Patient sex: M
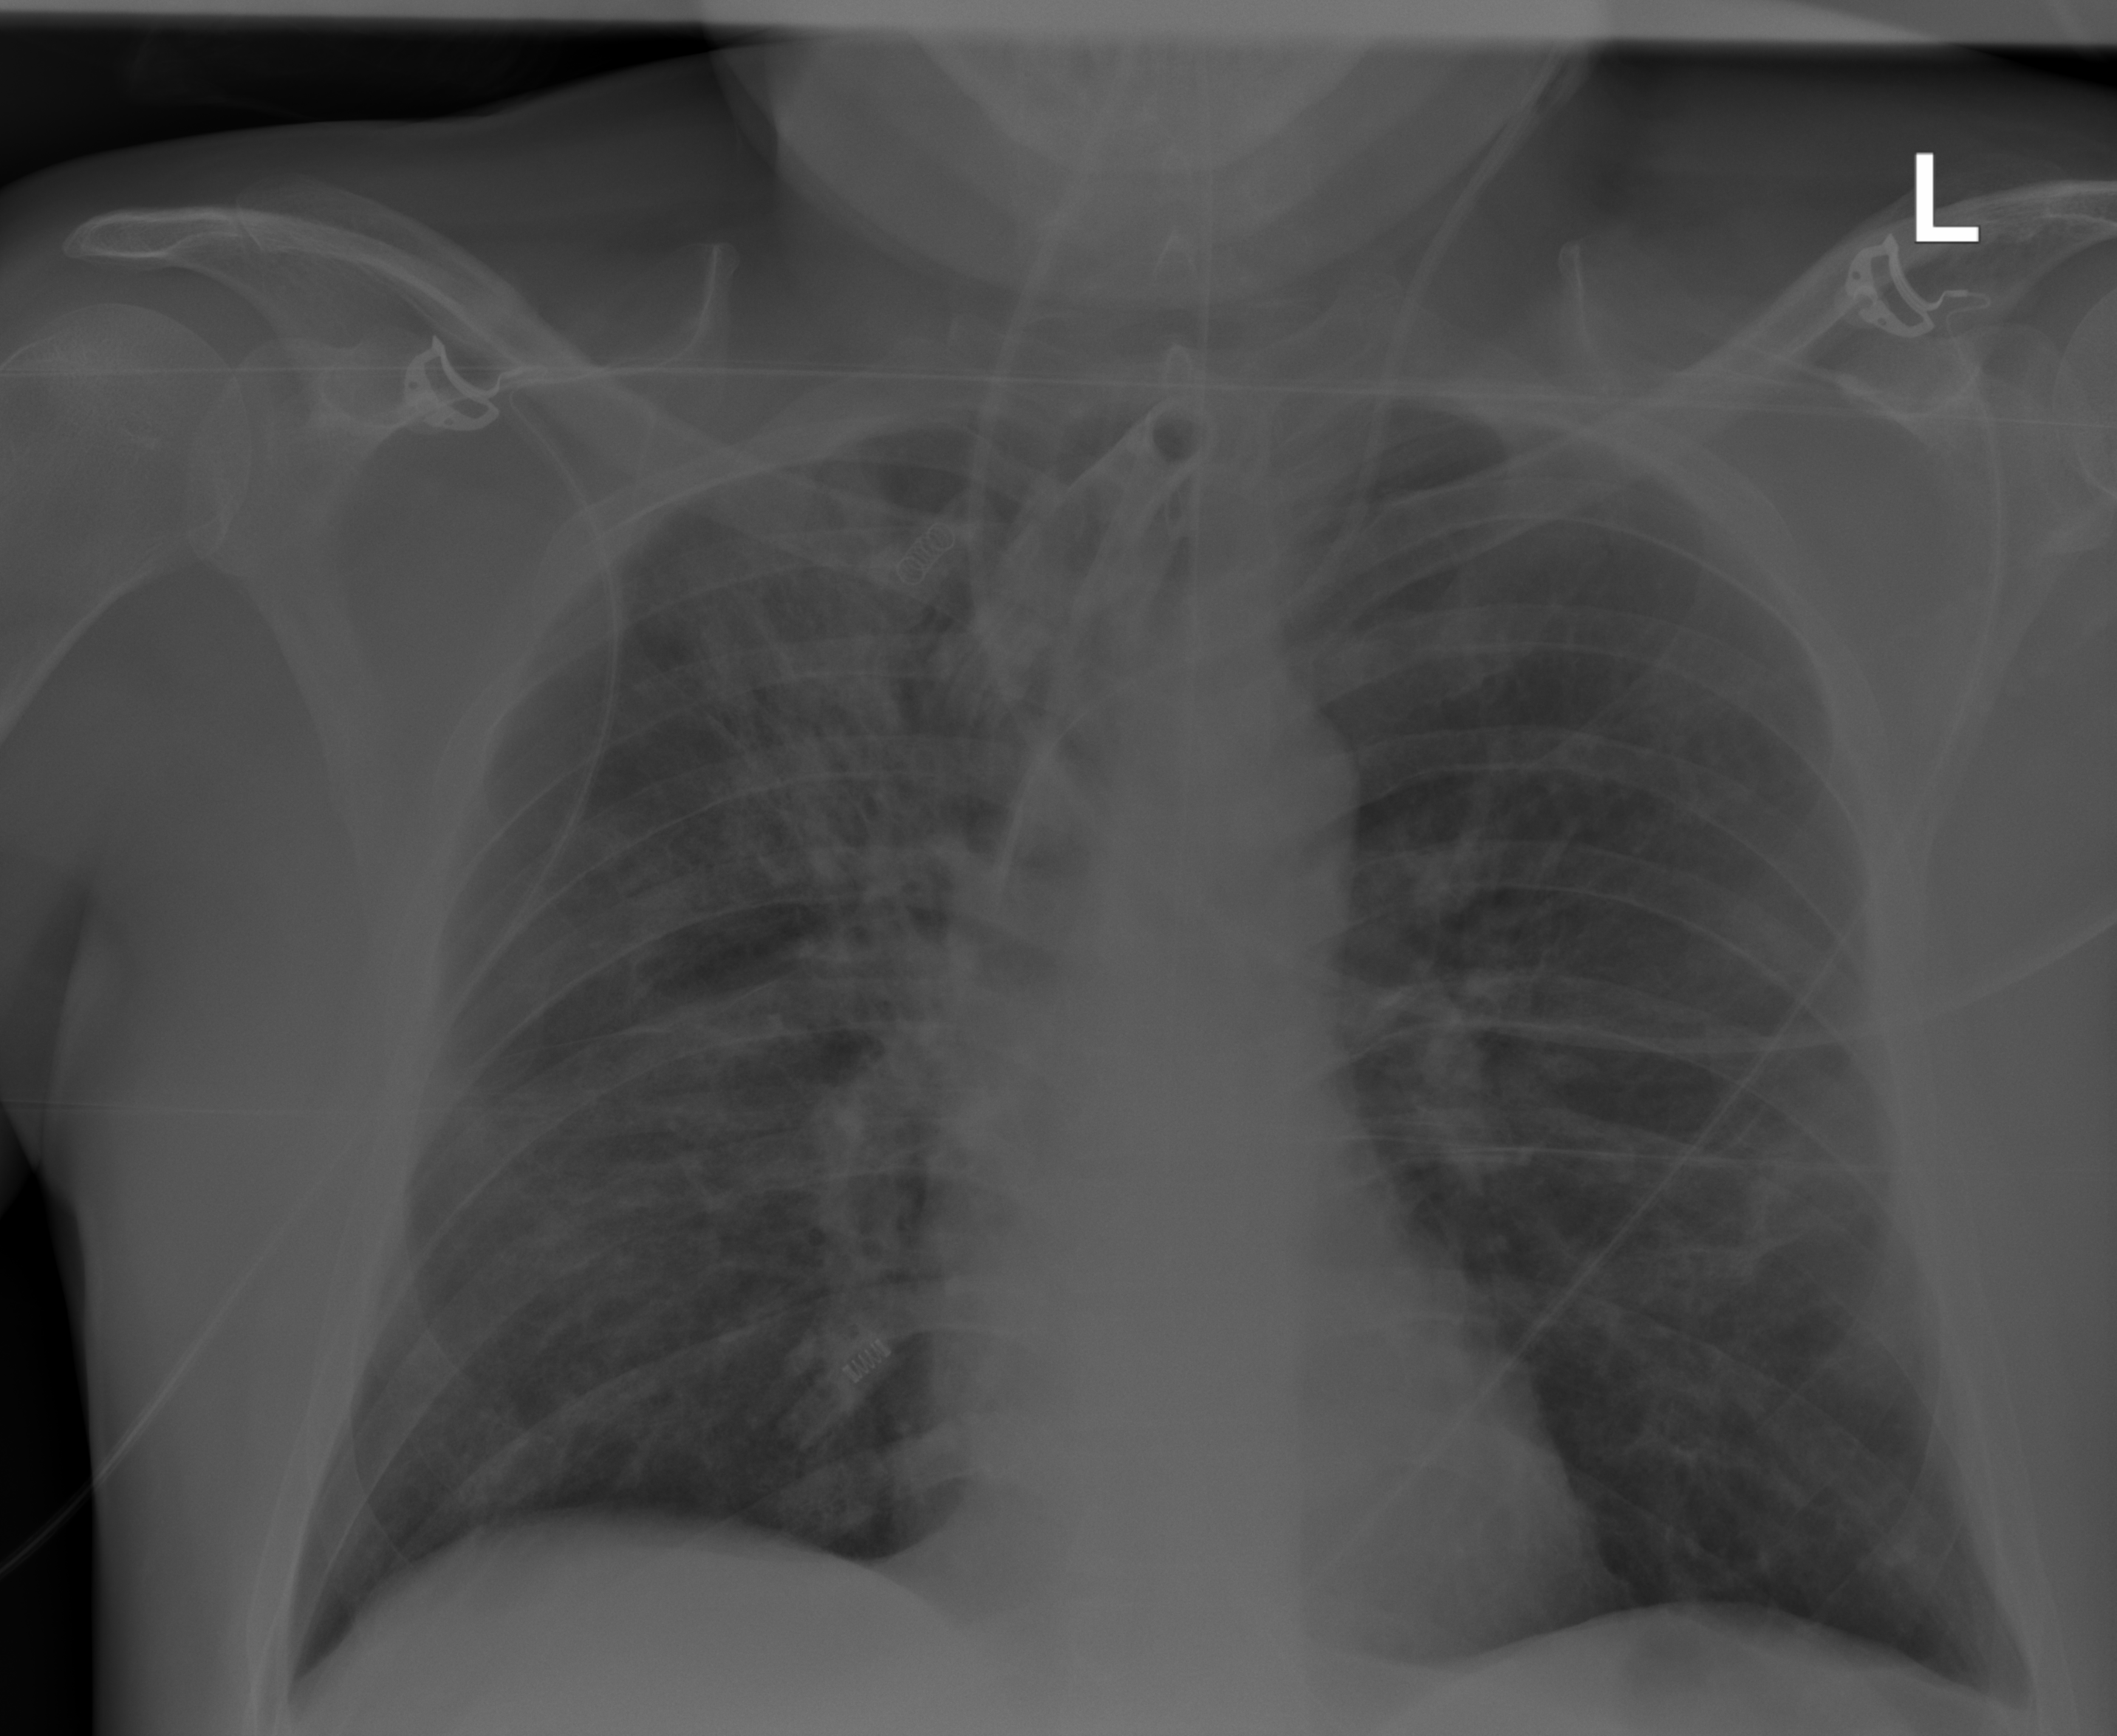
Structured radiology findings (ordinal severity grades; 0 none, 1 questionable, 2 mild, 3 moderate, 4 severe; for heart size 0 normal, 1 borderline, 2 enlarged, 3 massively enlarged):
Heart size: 0
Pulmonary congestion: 2
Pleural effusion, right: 0
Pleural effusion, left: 0
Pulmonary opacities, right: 3
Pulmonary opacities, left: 2
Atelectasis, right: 2
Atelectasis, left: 2